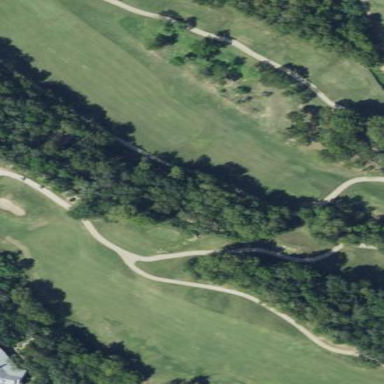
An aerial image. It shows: Golf rough area.